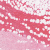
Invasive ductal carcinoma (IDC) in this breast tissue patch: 0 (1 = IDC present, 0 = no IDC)